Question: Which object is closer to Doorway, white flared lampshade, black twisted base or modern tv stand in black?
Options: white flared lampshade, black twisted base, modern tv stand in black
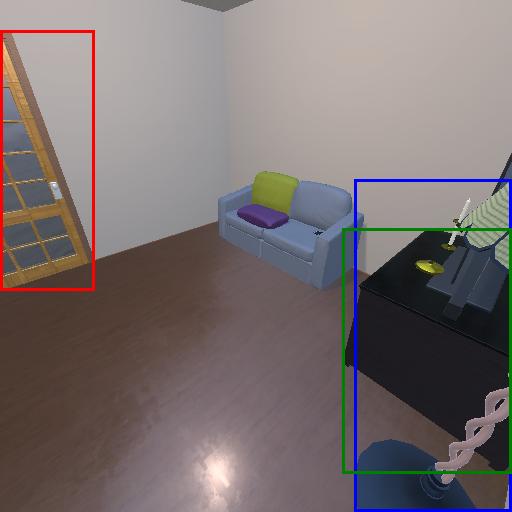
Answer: white flared lampshade, black twisted base